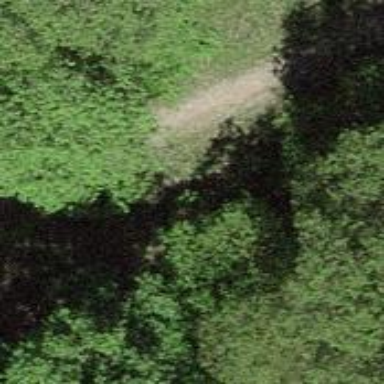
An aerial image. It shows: Path on the ground.